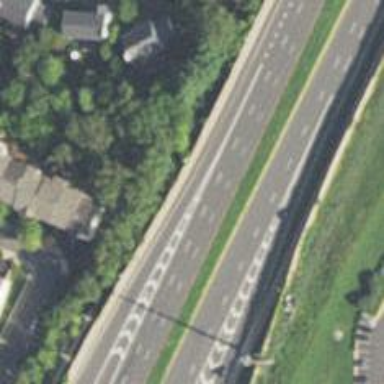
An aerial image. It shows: Asphalt trunk highway classified as expressway.